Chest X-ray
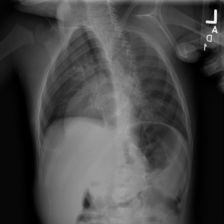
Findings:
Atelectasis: positive
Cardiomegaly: negative
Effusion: negative
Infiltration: negative
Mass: negative
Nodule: negative
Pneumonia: negative
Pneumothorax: negative
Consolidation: negative
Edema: negative
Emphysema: negative
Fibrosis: negative
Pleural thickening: negative
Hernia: negative